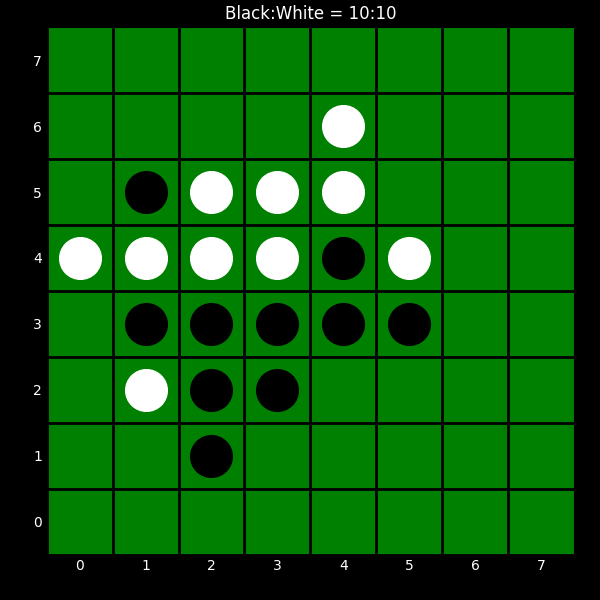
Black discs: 10
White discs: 10